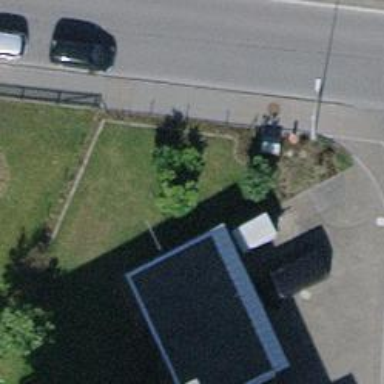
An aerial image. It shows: Group of garages.